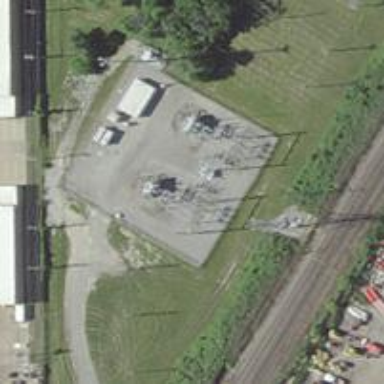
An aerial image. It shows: Switch for power supply.